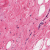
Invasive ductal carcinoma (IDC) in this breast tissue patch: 0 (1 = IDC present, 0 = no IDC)